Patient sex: F
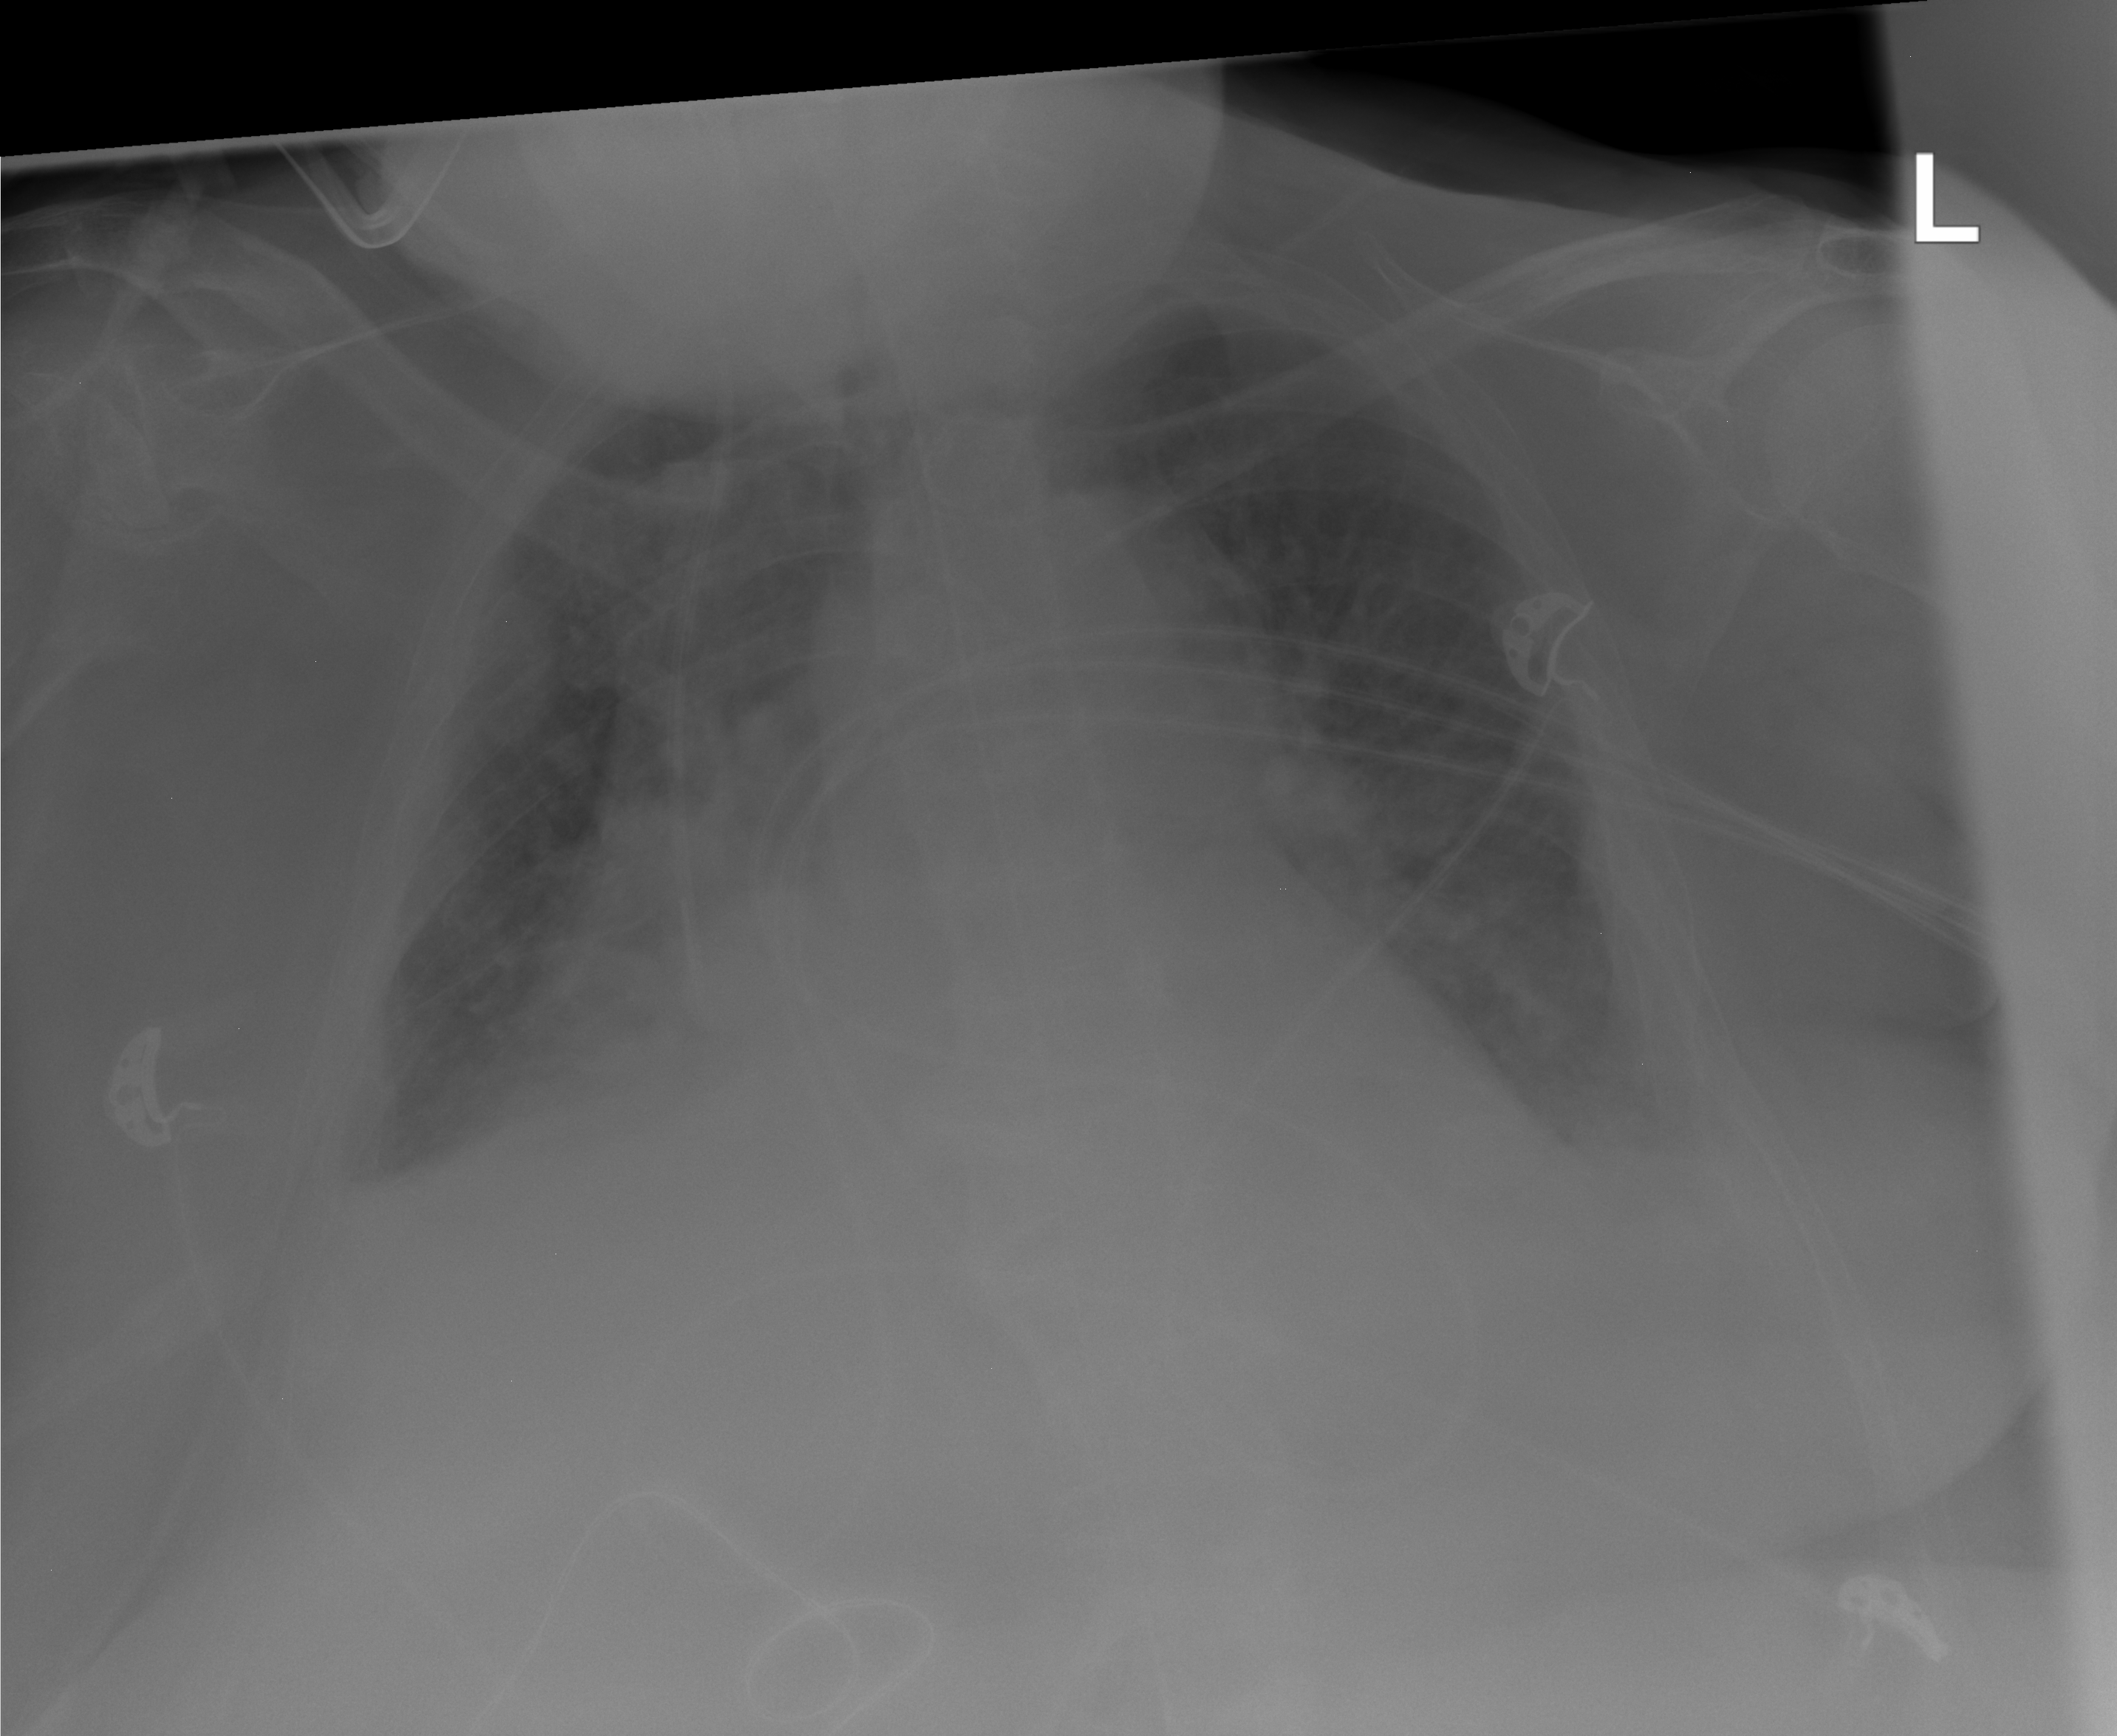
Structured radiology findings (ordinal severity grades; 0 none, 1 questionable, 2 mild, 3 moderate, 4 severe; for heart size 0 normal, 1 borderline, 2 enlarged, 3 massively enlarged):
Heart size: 2
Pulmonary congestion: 2
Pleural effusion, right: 2
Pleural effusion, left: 2
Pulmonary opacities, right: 2
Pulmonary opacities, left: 0
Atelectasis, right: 2
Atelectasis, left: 2